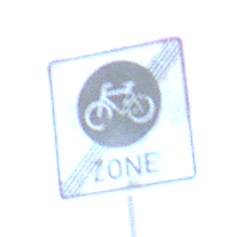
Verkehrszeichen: EndeFahrradzone
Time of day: SunriseSunset
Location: Outdoor (Nature)
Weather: PartlyCloudy
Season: NotSpecified
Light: Natural